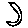
Label: moon